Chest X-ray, PA view. Patient: 60 years old, sex M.
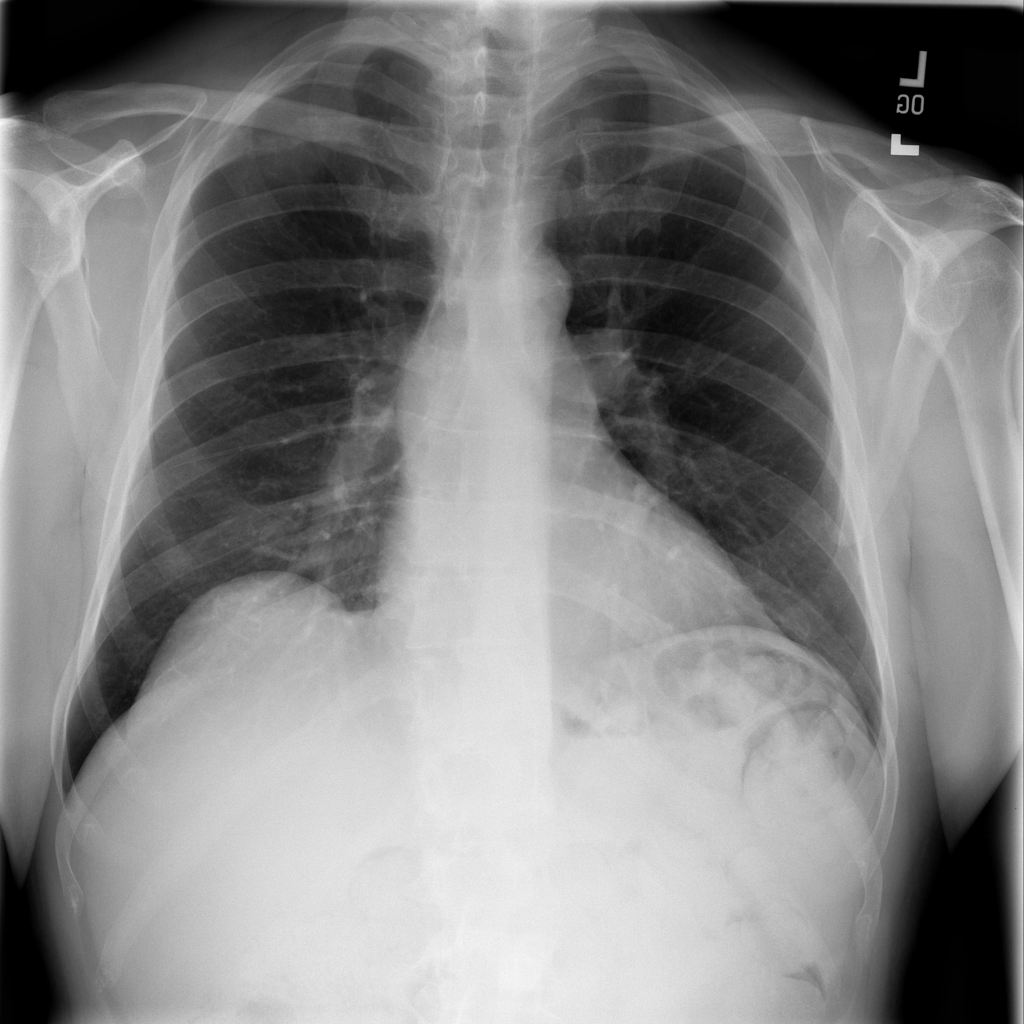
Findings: No Finding